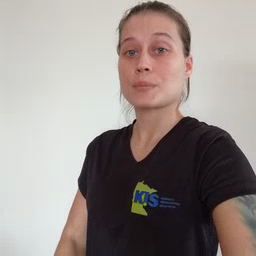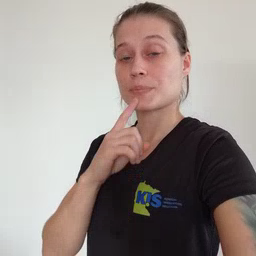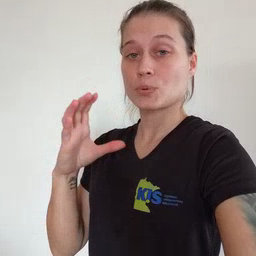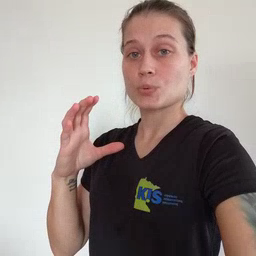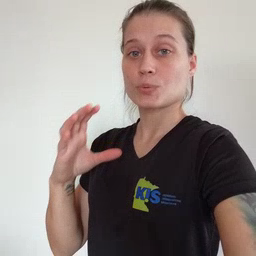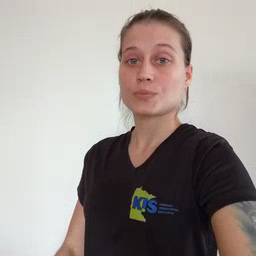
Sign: balloon